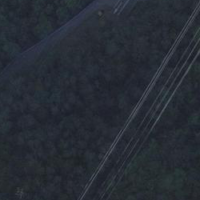
EUNIS habitat code: 43
Species observed at this site:
Cornus sanguinea